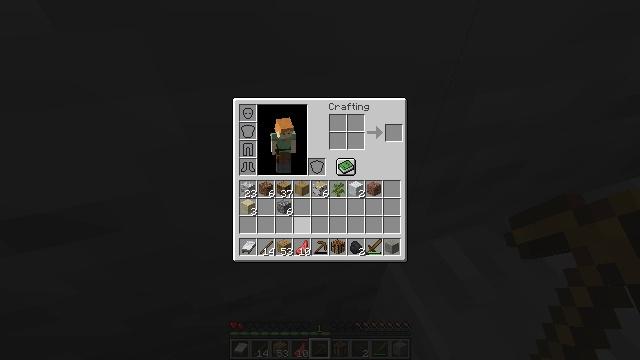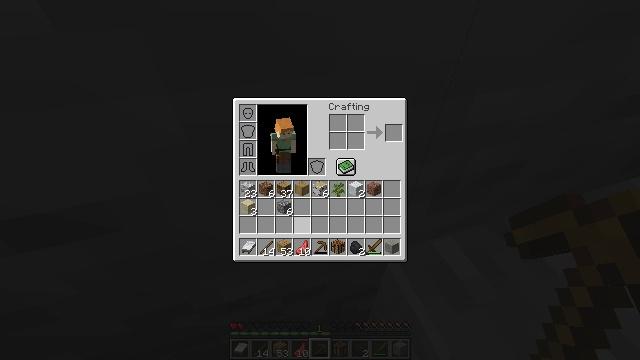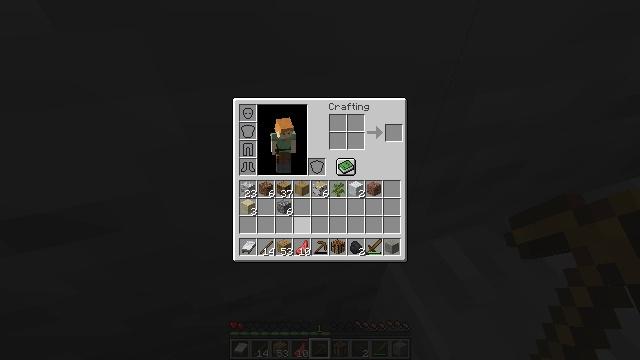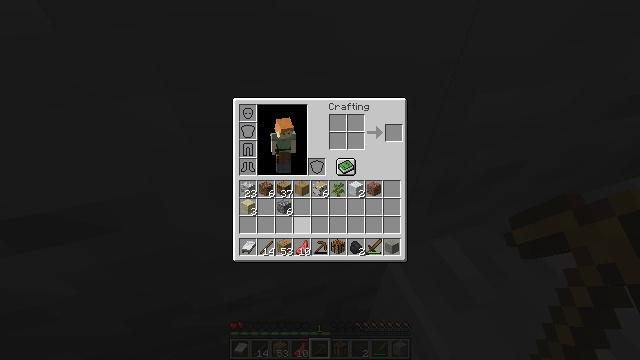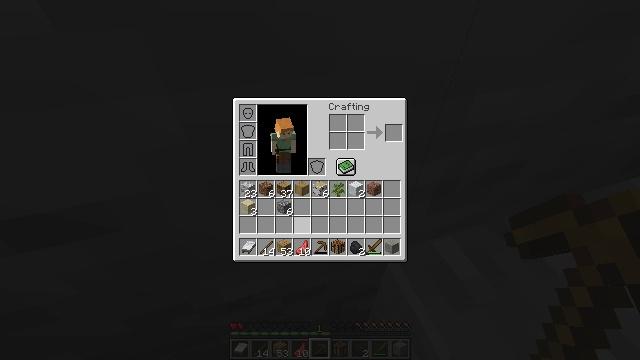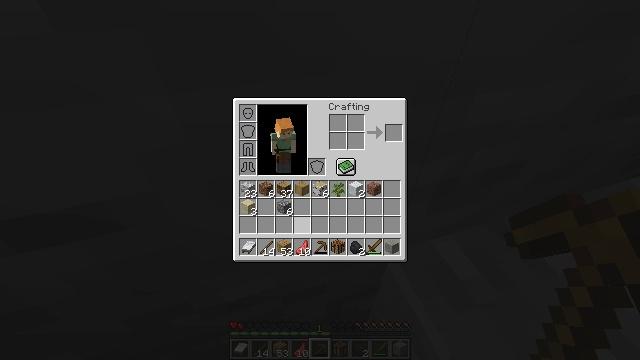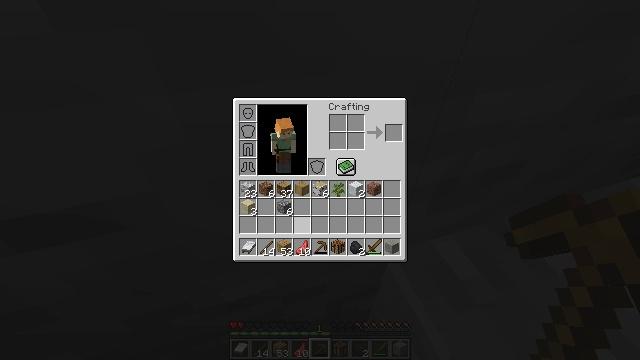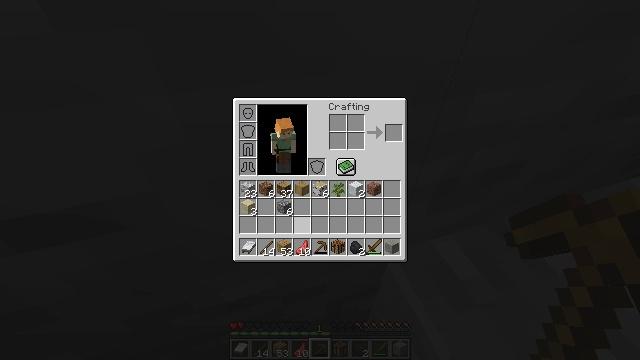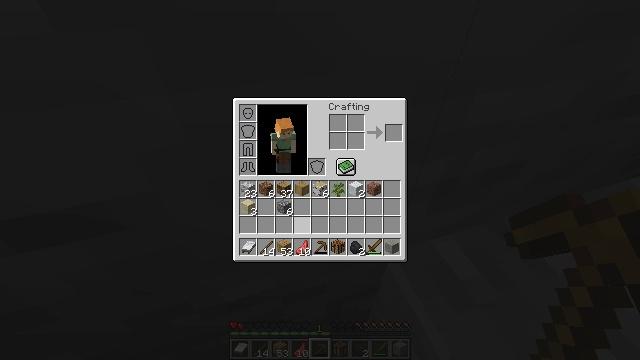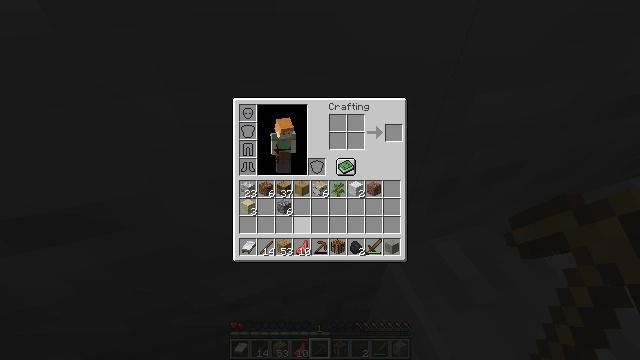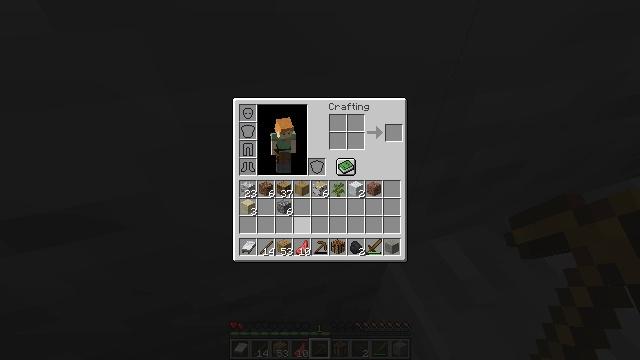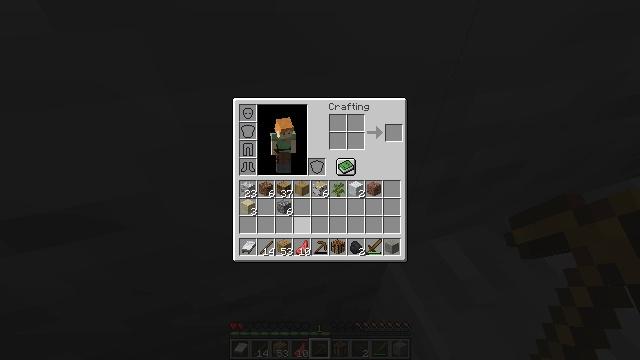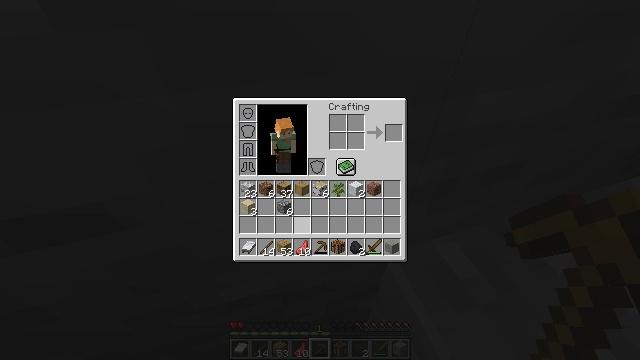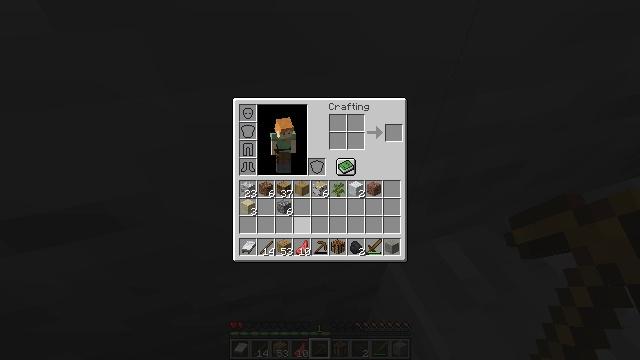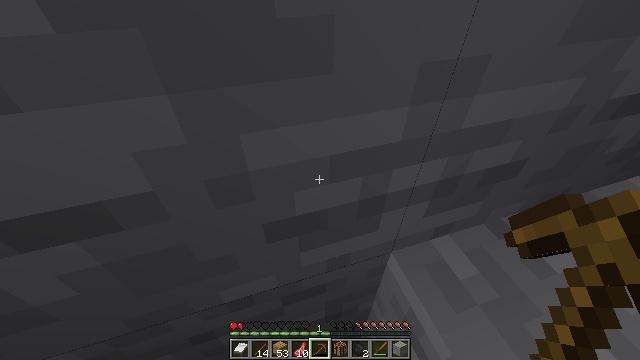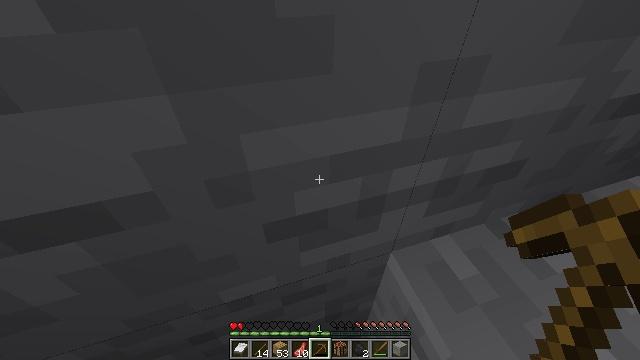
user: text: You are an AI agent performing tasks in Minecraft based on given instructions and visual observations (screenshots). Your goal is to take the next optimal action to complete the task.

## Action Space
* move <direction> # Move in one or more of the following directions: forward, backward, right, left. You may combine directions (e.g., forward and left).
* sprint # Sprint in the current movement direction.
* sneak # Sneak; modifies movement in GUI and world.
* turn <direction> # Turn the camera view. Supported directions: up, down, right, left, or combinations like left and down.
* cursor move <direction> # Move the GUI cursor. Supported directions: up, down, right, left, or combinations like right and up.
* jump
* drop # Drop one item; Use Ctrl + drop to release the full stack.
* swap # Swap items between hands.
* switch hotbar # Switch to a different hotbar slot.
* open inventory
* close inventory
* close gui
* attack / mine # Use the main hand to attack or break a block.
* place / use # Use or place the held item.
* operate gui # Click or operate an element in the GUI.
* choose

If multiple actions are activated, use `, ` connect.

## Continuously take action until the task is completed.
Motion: motion action
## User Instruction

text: Break the diorite block.
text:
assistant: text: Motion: no_op
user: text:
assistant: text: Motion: no_op
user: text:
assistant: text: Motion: no_op
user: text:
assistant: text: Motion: no_op
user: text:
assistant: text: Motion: no_op
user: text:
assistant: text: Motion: no_op
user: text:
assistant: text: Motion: no_op
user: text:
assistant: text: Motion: no_op
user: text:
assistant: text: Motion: no_op
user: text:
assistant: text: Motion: no_op
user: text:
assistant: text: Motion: no_op
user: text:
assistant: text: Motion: no_op
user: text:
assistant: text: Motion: no_op
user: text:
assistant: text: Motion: close inventory
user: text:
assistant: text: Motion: close inventory
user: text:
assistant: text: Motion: close inventory
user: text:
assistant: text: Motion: close inventory
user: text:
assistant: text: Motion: no_op
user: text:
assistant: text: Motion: turn right
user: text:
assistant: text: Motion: turn right
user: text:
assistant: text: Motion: turn right
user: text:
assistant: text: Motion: turn right
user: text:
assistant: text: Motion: turn right
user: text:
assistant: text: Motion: turn right and down
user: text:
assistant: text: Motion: turn right and down
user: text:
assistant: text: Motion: turn right and up
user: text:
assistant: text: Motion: turn right and up
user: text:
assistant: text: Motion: turn right and up
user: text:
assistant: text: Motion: turn right and up
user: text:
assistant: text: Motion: turn right and up